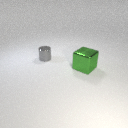
small gray metal cylinder behind large green metal cube